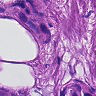
Metastatic tissue present: yes